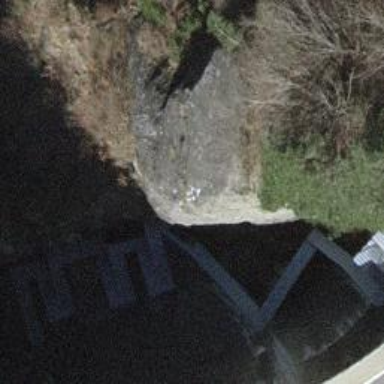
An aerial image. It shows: Road with steps.